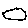
Label: cloud